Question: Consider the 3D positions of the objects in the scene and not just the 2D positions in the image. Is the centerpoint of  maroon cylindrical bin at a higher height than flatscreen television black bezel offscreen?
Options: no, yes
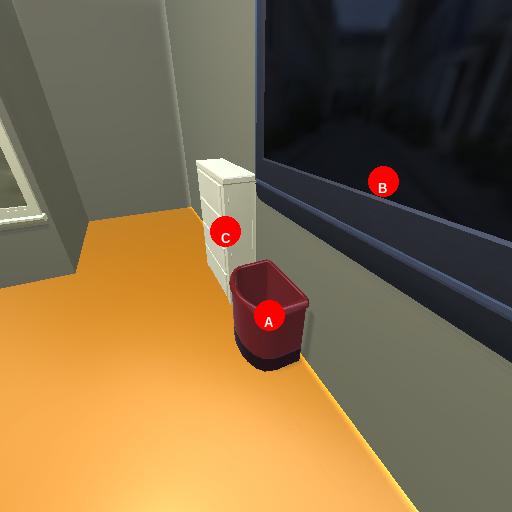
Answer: no